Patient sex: F
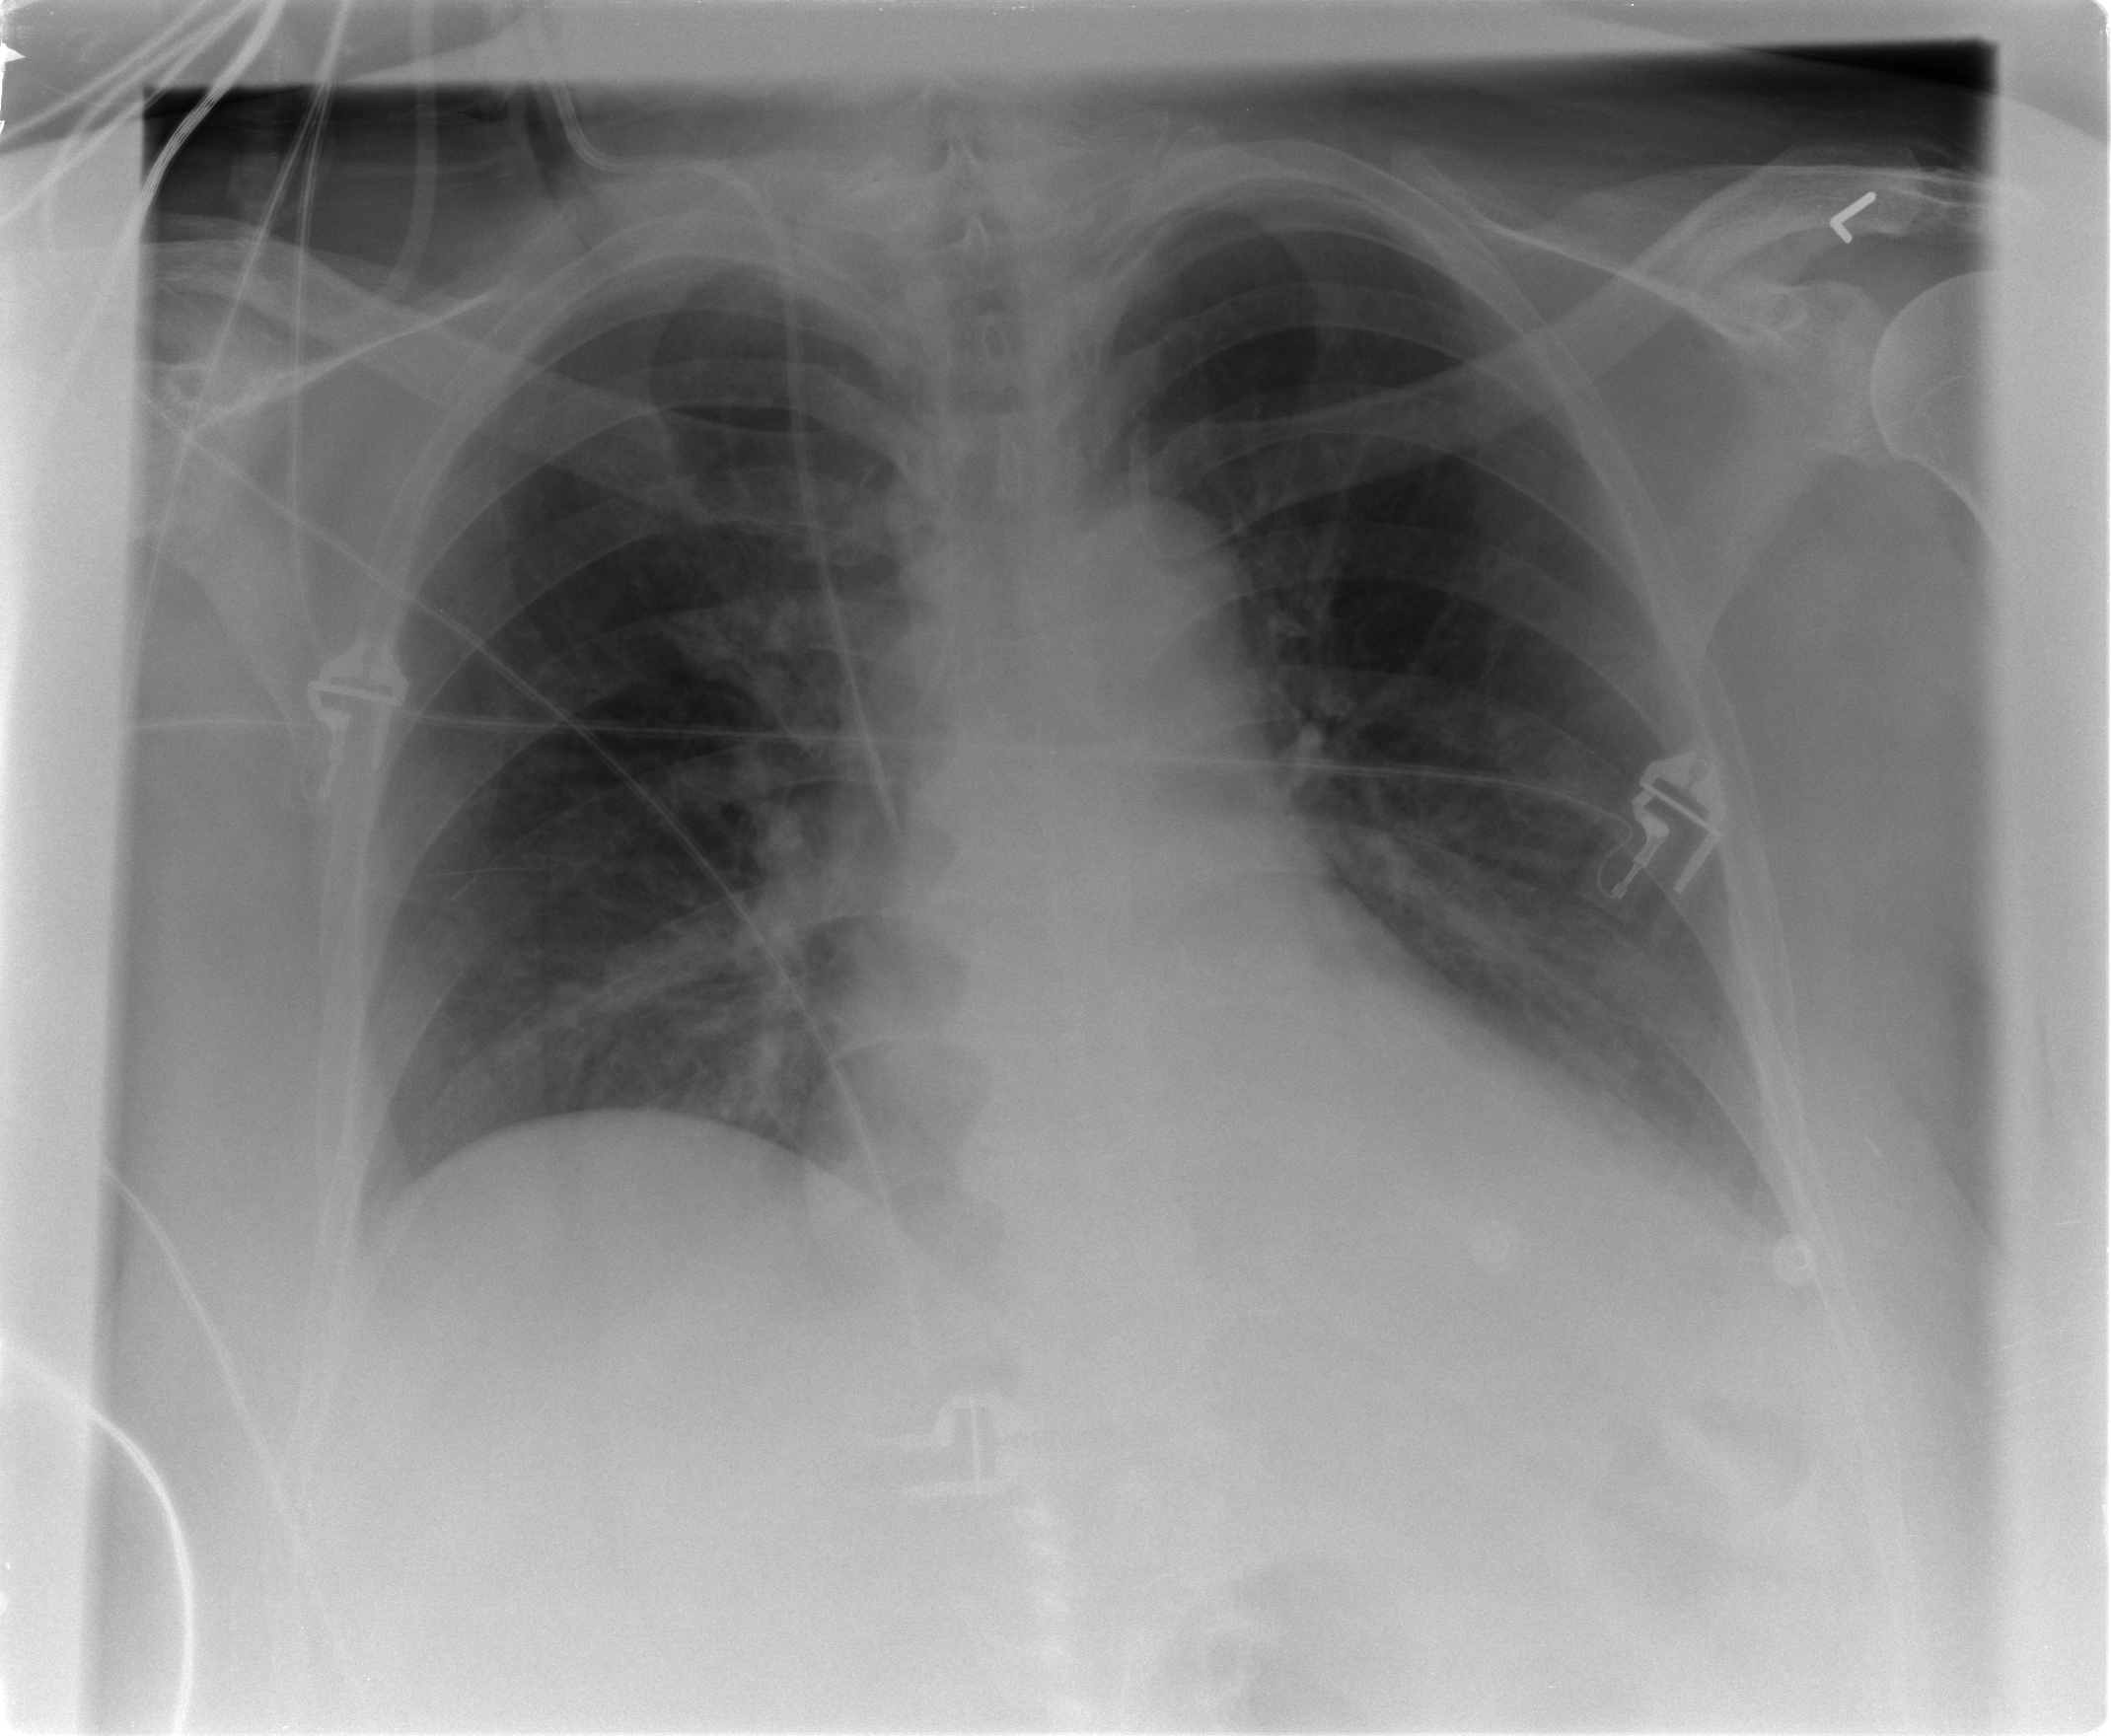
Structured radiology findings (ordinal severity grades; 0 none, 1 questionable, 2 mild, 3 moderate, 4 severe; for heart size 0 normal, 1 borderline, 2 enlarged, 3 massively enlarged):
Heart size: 0
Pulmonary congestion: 0
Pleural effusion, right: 0
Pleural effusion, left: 2
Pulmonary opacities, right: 0
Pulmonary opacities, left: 0
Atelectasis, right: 0
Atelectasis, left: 0